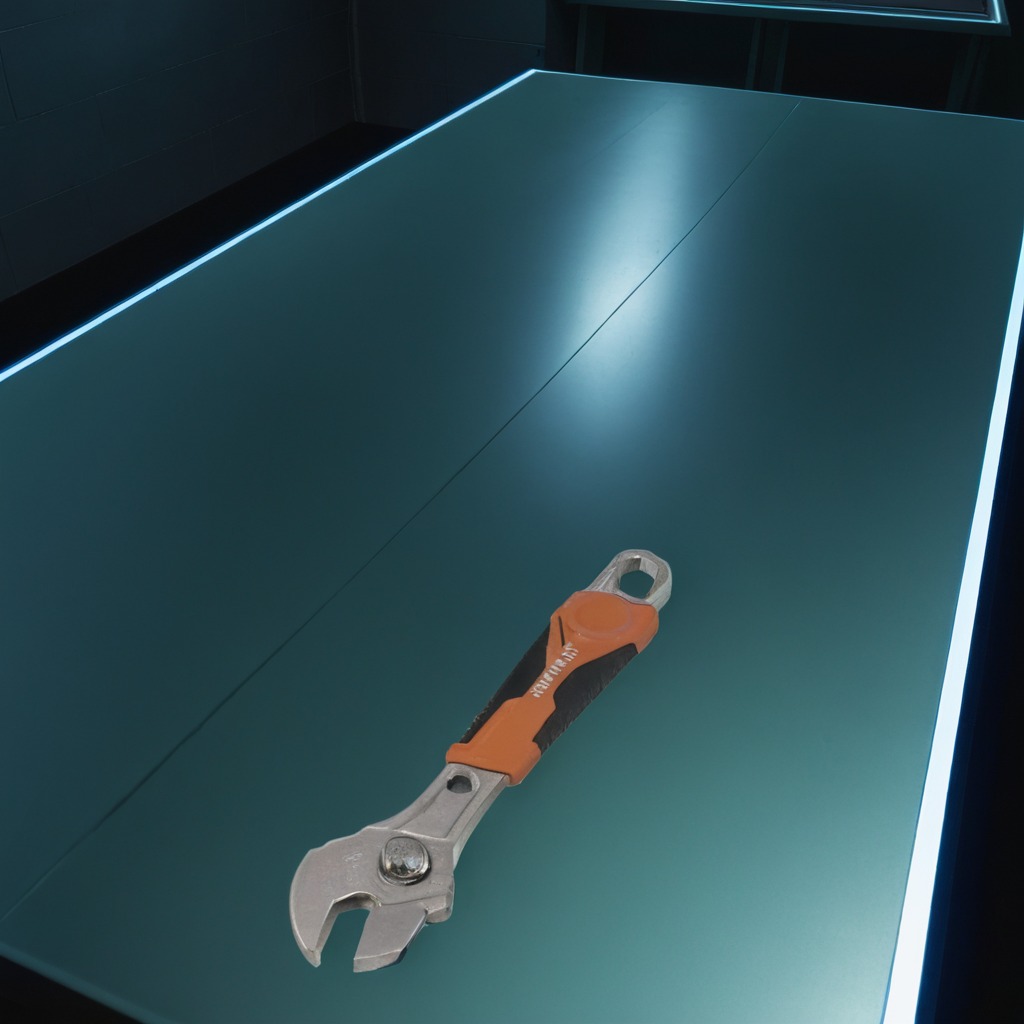
An wrench is lying on the table in the railway signal maintenance room.